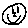
Label: smiley face